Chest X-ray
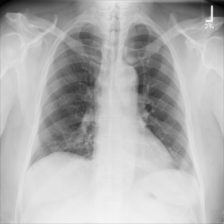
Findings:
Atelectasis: negative
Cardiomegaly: negative
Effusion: negative
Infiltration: negative
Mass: negative
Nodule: negative
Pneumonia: negative
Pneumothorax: negative
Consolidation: negative
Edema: negative
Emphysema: negative
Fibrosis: negative
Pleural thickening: negative
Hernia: negative